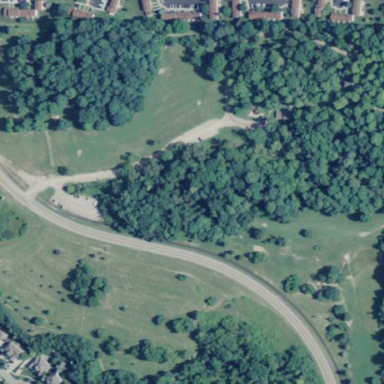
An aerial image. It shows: Disc golf course designed for leisure and sport.